Question: As shown in the picture below, there is a container widget with image and text field, and I would like to create an additional container when I click the button.
I have no idea how to implement this.
Can you suggest a way to implement this?

'''
Container _productForm() {
return Container(
child: Column(
children: [
Row(
mainAxisAlignment: MainAxisAlignment.spaceAround,
children: [
_productImage(),
_productImage(),
],
),
_heightPadding(15),
_inputText("input text", _controller2),
_heightPadding(15),
_inputText("input text", _controller3),
],
),
);
}
Widget _inputText(String hint, TextEditingController textEditingController) {
return Container(
width: double.infinity,
// height: 200,
child: TextField(
controller: textEditingController,
//enteoki ibenteu
onSubmitted: (value) {},
//nopireul bumo wijesyi nopiro seoljeong (keonteineo jeoncereul tegseuteupildeuro sayong)
// expands: true,
maxLines: null,
decoration: InputDecoration(
border: OutlineInputBorder(
borderRadius: BorderRadius.circular(5),
),
hintText: hint,
),
),
);
}
Widget _addButton() {
return Container(
width: 200,
height: 65,
child: ElevatedButton(
onPressed: () {
//sangpumsseomneil araee sangpumsseomneil hana deo cuga
},
child: Text(
'Add Container',
style: TextStyle(
fontSize: 17, fontWeight: FontWeight.bold),
),
style: ElevatedButton.styleFrom(
primary: Colors.blue, // background
onPrimary: Colors.white, // foregro// und
),
),
);
}
'''
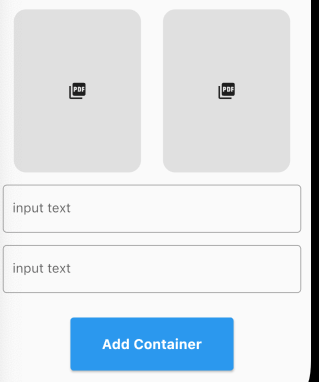
Answer: try put in the List:
'''
List<Container> _containers = [_productForm(),_productForm(),];
onPressed: () {
//sangpumsseomneil araee sangpumsseomneil hana deo cuga
_containers.add(_productForm());
setState((){});
},
'''
then Load your _containers list with ListView